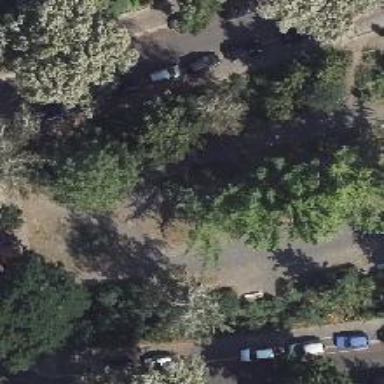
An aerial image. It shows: Park with broadleaved deciduous trees.